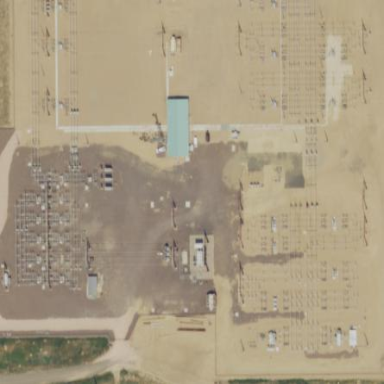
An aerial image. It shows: Power substation.